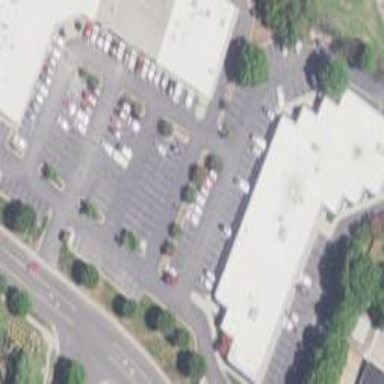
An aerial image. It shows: Retail area.